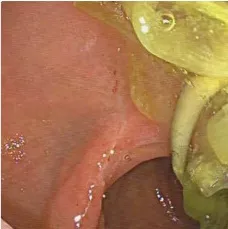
The examination results of Case 1 after 125I implantation. (C) Three months after brachytherapy, duodenoscope revealing disappearance of the lesions, with no duodenal obstruction.
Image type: endoscopy (gi_endoscopy)